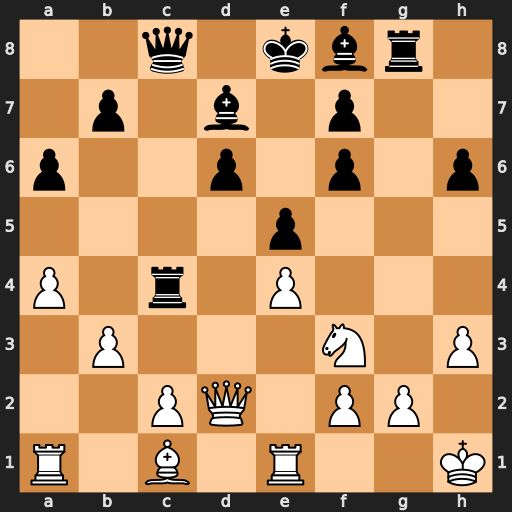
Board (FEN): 2q1kbr1/1p1b1p2/p2p1p1p/4p3/P1r1P3/1P3N1P/2PQ1PP1/R1B1R2K
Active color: w
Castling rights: -
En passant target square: -
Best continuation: bxc4 Bxh3 g3